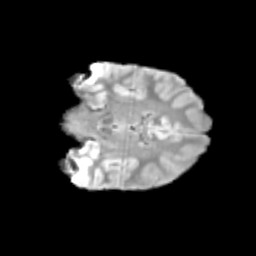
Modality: T2w
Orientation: coronal
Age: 10
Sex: male
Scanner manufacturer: siemens
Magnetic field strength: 3 T
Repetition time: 3.8 s
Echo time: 0.07 s